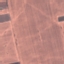
Land use / land cover class: AnnualCrop